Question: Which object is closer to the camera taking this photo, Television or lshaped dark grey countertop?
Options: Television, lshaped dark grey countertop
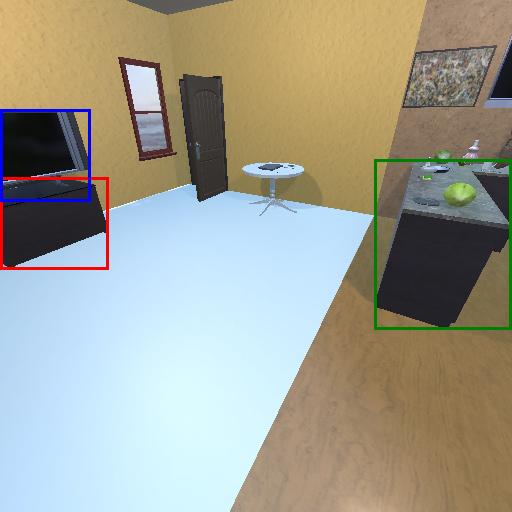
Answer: Television